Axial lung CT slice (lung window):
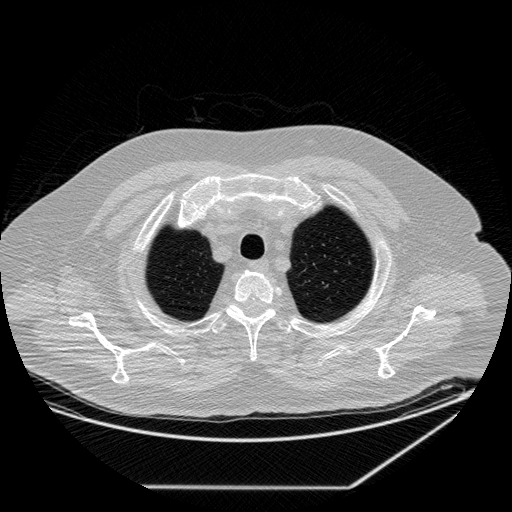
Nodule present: no